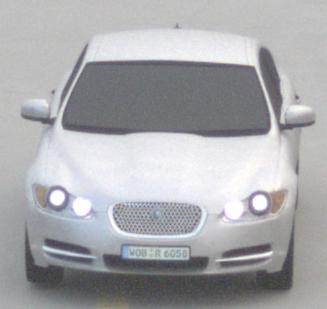
Make: Jaguar
Model: XF 3.0 V6
Detailed model: XF (X250) Limousine
Model produced from: 2010/02
Model produced until: 2010/10
Doors: 4
Color: white
Road condition: dry road
Daytime: morning or afternoon
Contrast: low contrast